Field crop: maize
Growth stage: 2
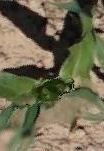
Species: maize